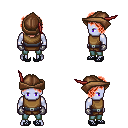
a pixel art fantasy rpg character, male body template, dark elf, purple skin, leather chest armor, teal pants, red curly afro hairstyle, leather cap, metal gloves, ghillies, four views (front, back, left, right), 2x2 character sprite sheet, small pixel art, hard edges, no anti-aliasing